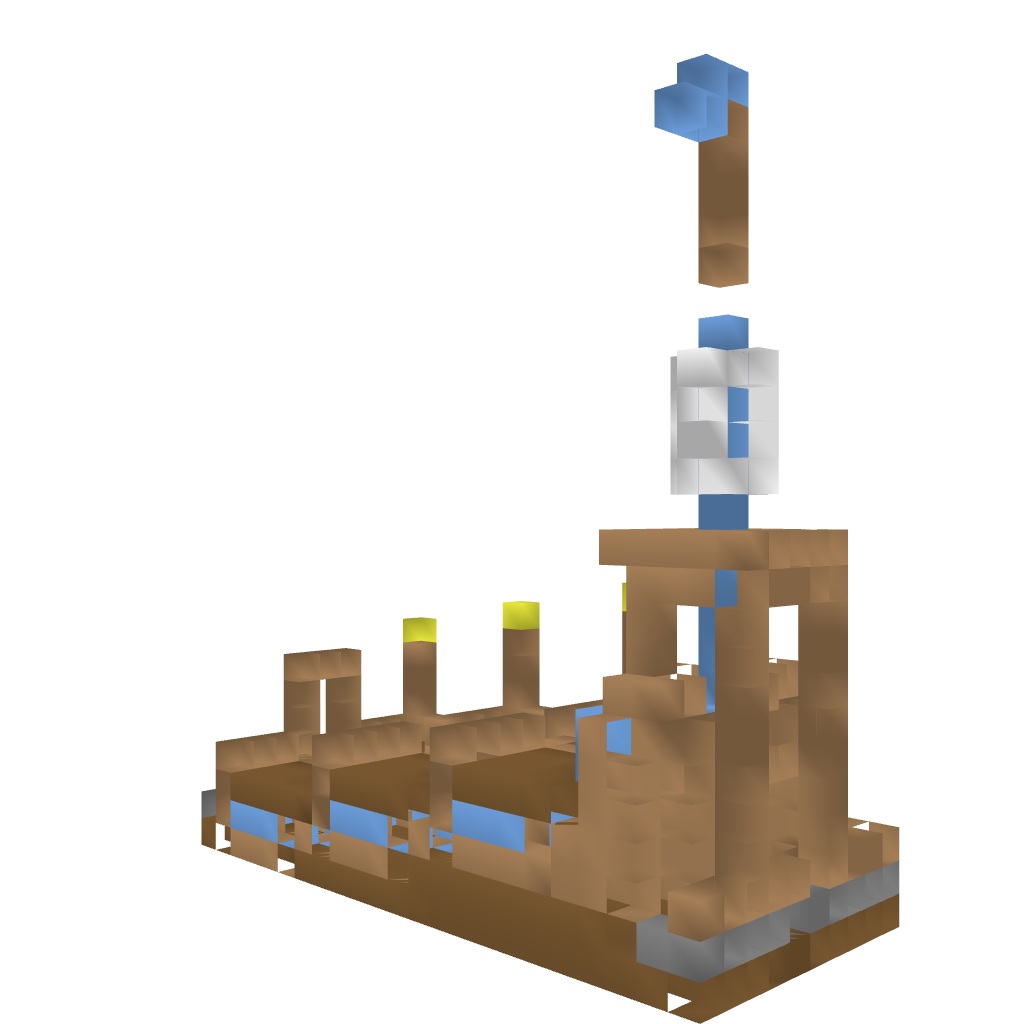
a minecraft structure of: Veg Farm bad low quality